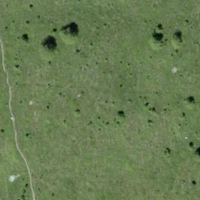
EUNIS habitat code: 26
Species observed at this site:
Rhododendron ferrugineum